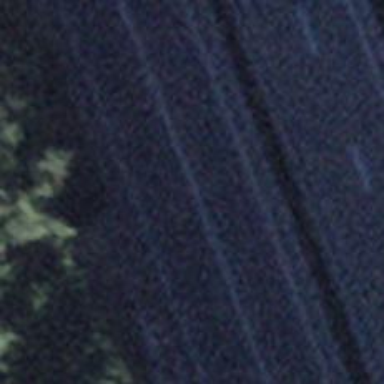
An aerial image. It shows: Asphalt trunk highway designated as motorroad.